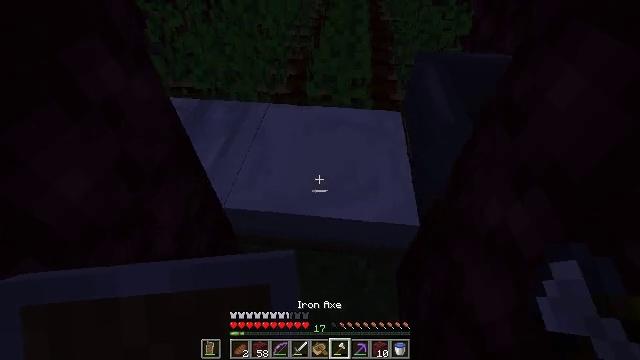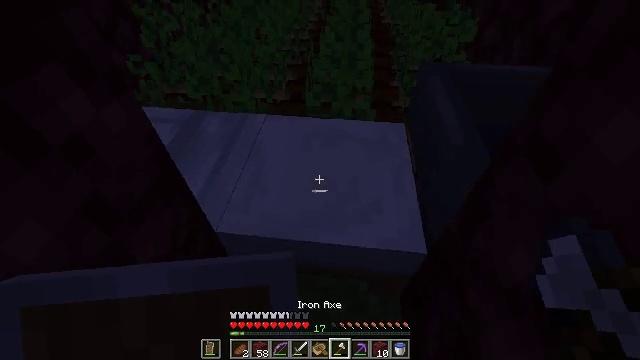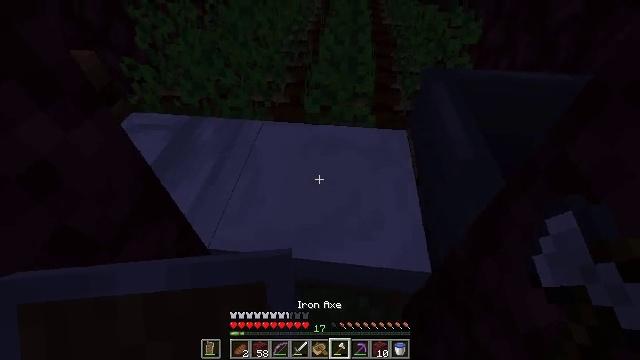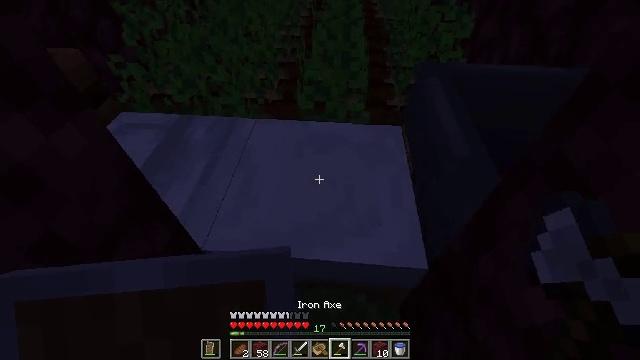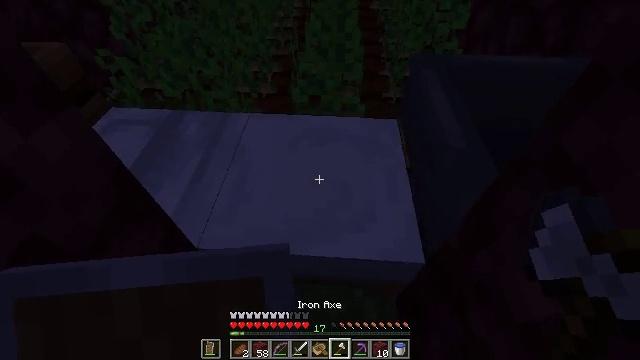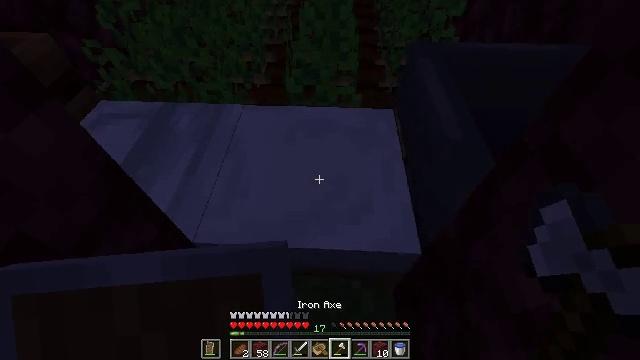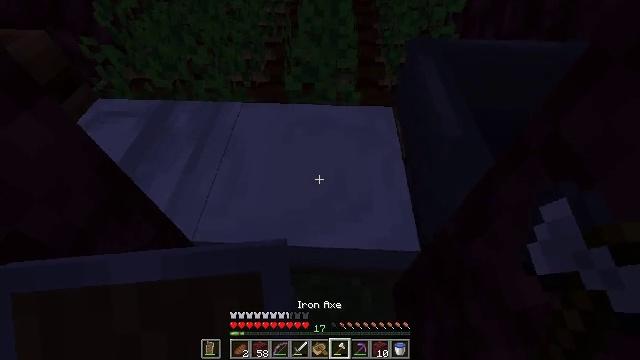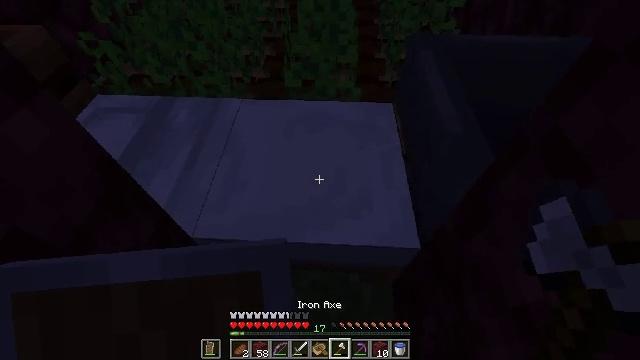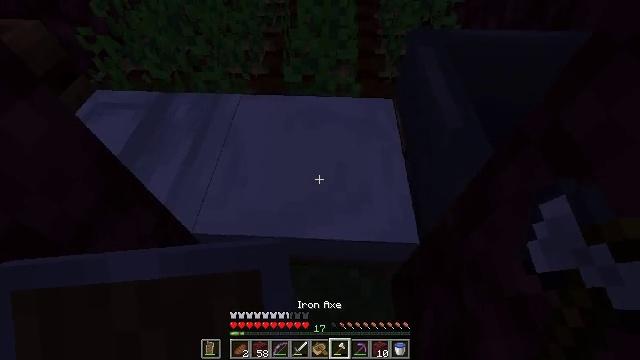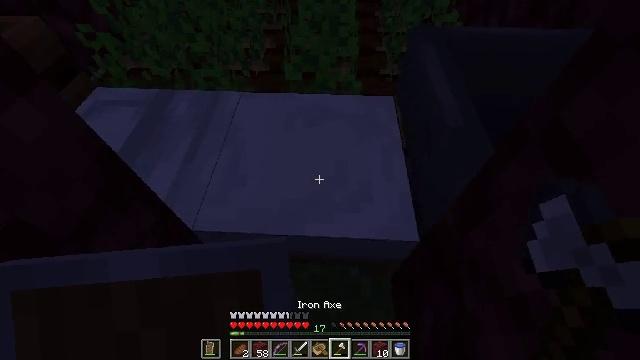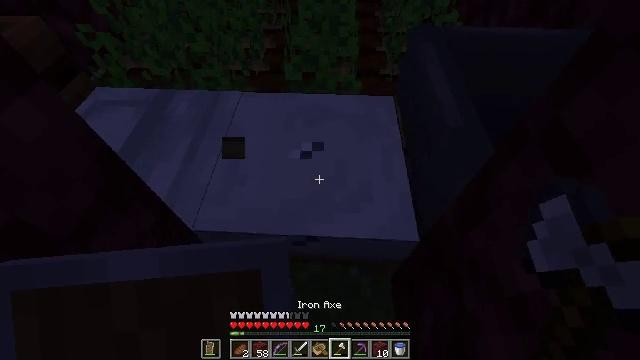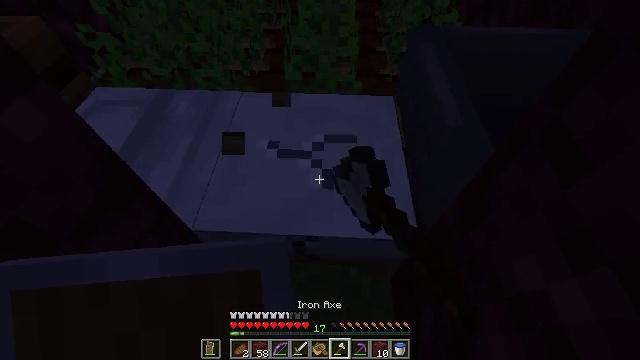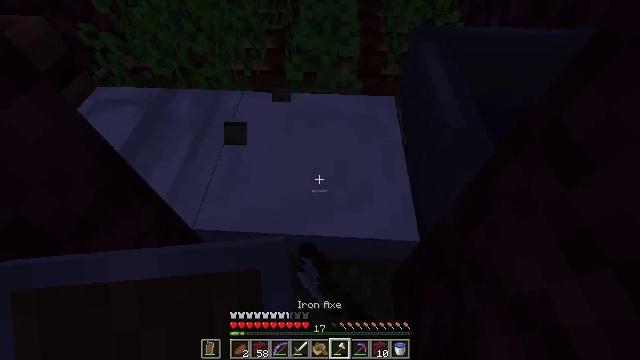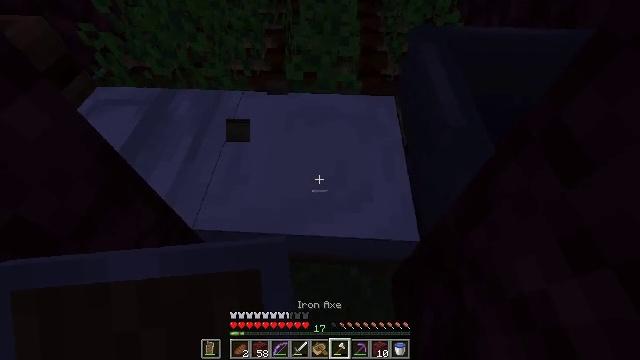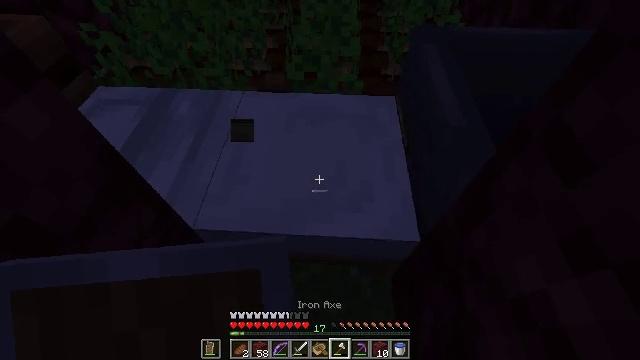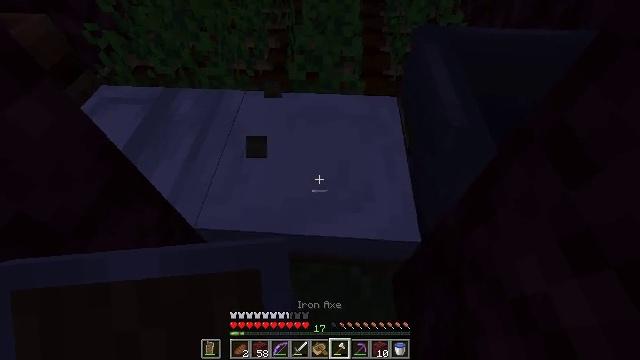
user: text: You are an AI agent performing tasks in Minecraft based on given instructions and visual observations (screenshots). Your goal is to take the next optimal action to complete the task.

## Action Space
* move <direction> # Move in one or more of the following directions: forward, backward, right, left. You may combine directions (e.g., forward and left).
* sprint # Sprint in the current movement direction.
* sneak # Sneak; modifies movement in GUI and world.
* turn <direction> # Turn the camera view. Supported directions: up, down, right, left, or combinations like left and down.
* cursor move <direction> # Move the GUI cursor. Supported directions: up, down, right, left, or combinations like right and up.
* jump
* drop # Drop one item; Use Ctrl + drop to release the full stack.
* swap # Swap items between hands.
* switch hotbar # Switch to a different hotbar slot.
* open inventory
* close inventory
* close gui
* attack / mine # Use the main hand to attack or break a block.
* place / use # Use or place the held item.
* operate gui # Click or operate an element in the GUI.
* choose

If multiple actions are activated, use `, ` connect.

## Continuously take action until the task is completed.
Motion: motion action
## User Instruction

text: Remove the white bed from its place.
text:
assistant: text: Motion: no_op
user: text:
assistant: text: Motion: no_op
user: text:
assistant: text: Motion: turn right
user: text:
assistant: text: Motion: turn right and down
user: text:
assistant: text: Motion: turn right and down
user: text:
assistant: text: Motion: no_op
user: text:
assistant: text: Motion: no_op
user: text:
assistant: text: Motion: no_op
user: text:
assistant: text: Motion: no_op
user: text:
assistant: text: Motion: attack / mine
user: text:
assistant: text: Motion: attack / mine
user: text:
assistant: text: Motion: no_op
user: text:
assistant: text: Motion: no_op
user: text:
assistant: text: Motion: no_op
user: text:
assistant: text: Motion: no_op
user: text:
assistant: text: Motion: no_op
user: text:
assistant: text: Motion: no_op
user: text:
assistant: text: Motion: no_op
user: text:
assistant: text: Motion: no_op
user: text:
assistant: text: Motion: no_op
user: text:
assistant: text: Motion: no_op
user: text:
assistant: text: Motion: no_op
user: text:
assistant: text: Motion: turn left and down
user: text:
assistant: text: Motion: no_op
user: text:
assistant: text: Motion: no_op
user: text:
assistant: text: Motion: no_op
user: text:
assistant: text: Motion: attack / mine
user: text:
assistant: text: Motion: attack / mine
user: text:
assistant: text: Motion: attack / mine
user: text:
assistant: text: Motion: attack / mine